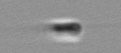
Label: flagellate_morphotype3